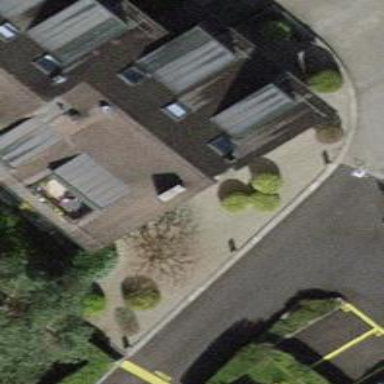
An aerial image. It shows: Gabled roofed house.